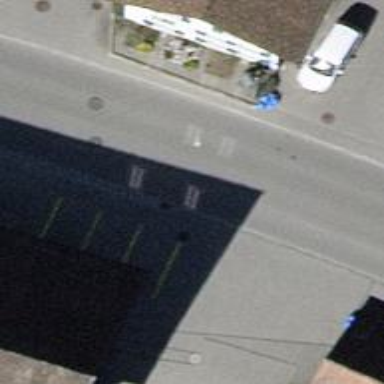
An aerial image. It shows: Public transport stop position.